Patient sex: M
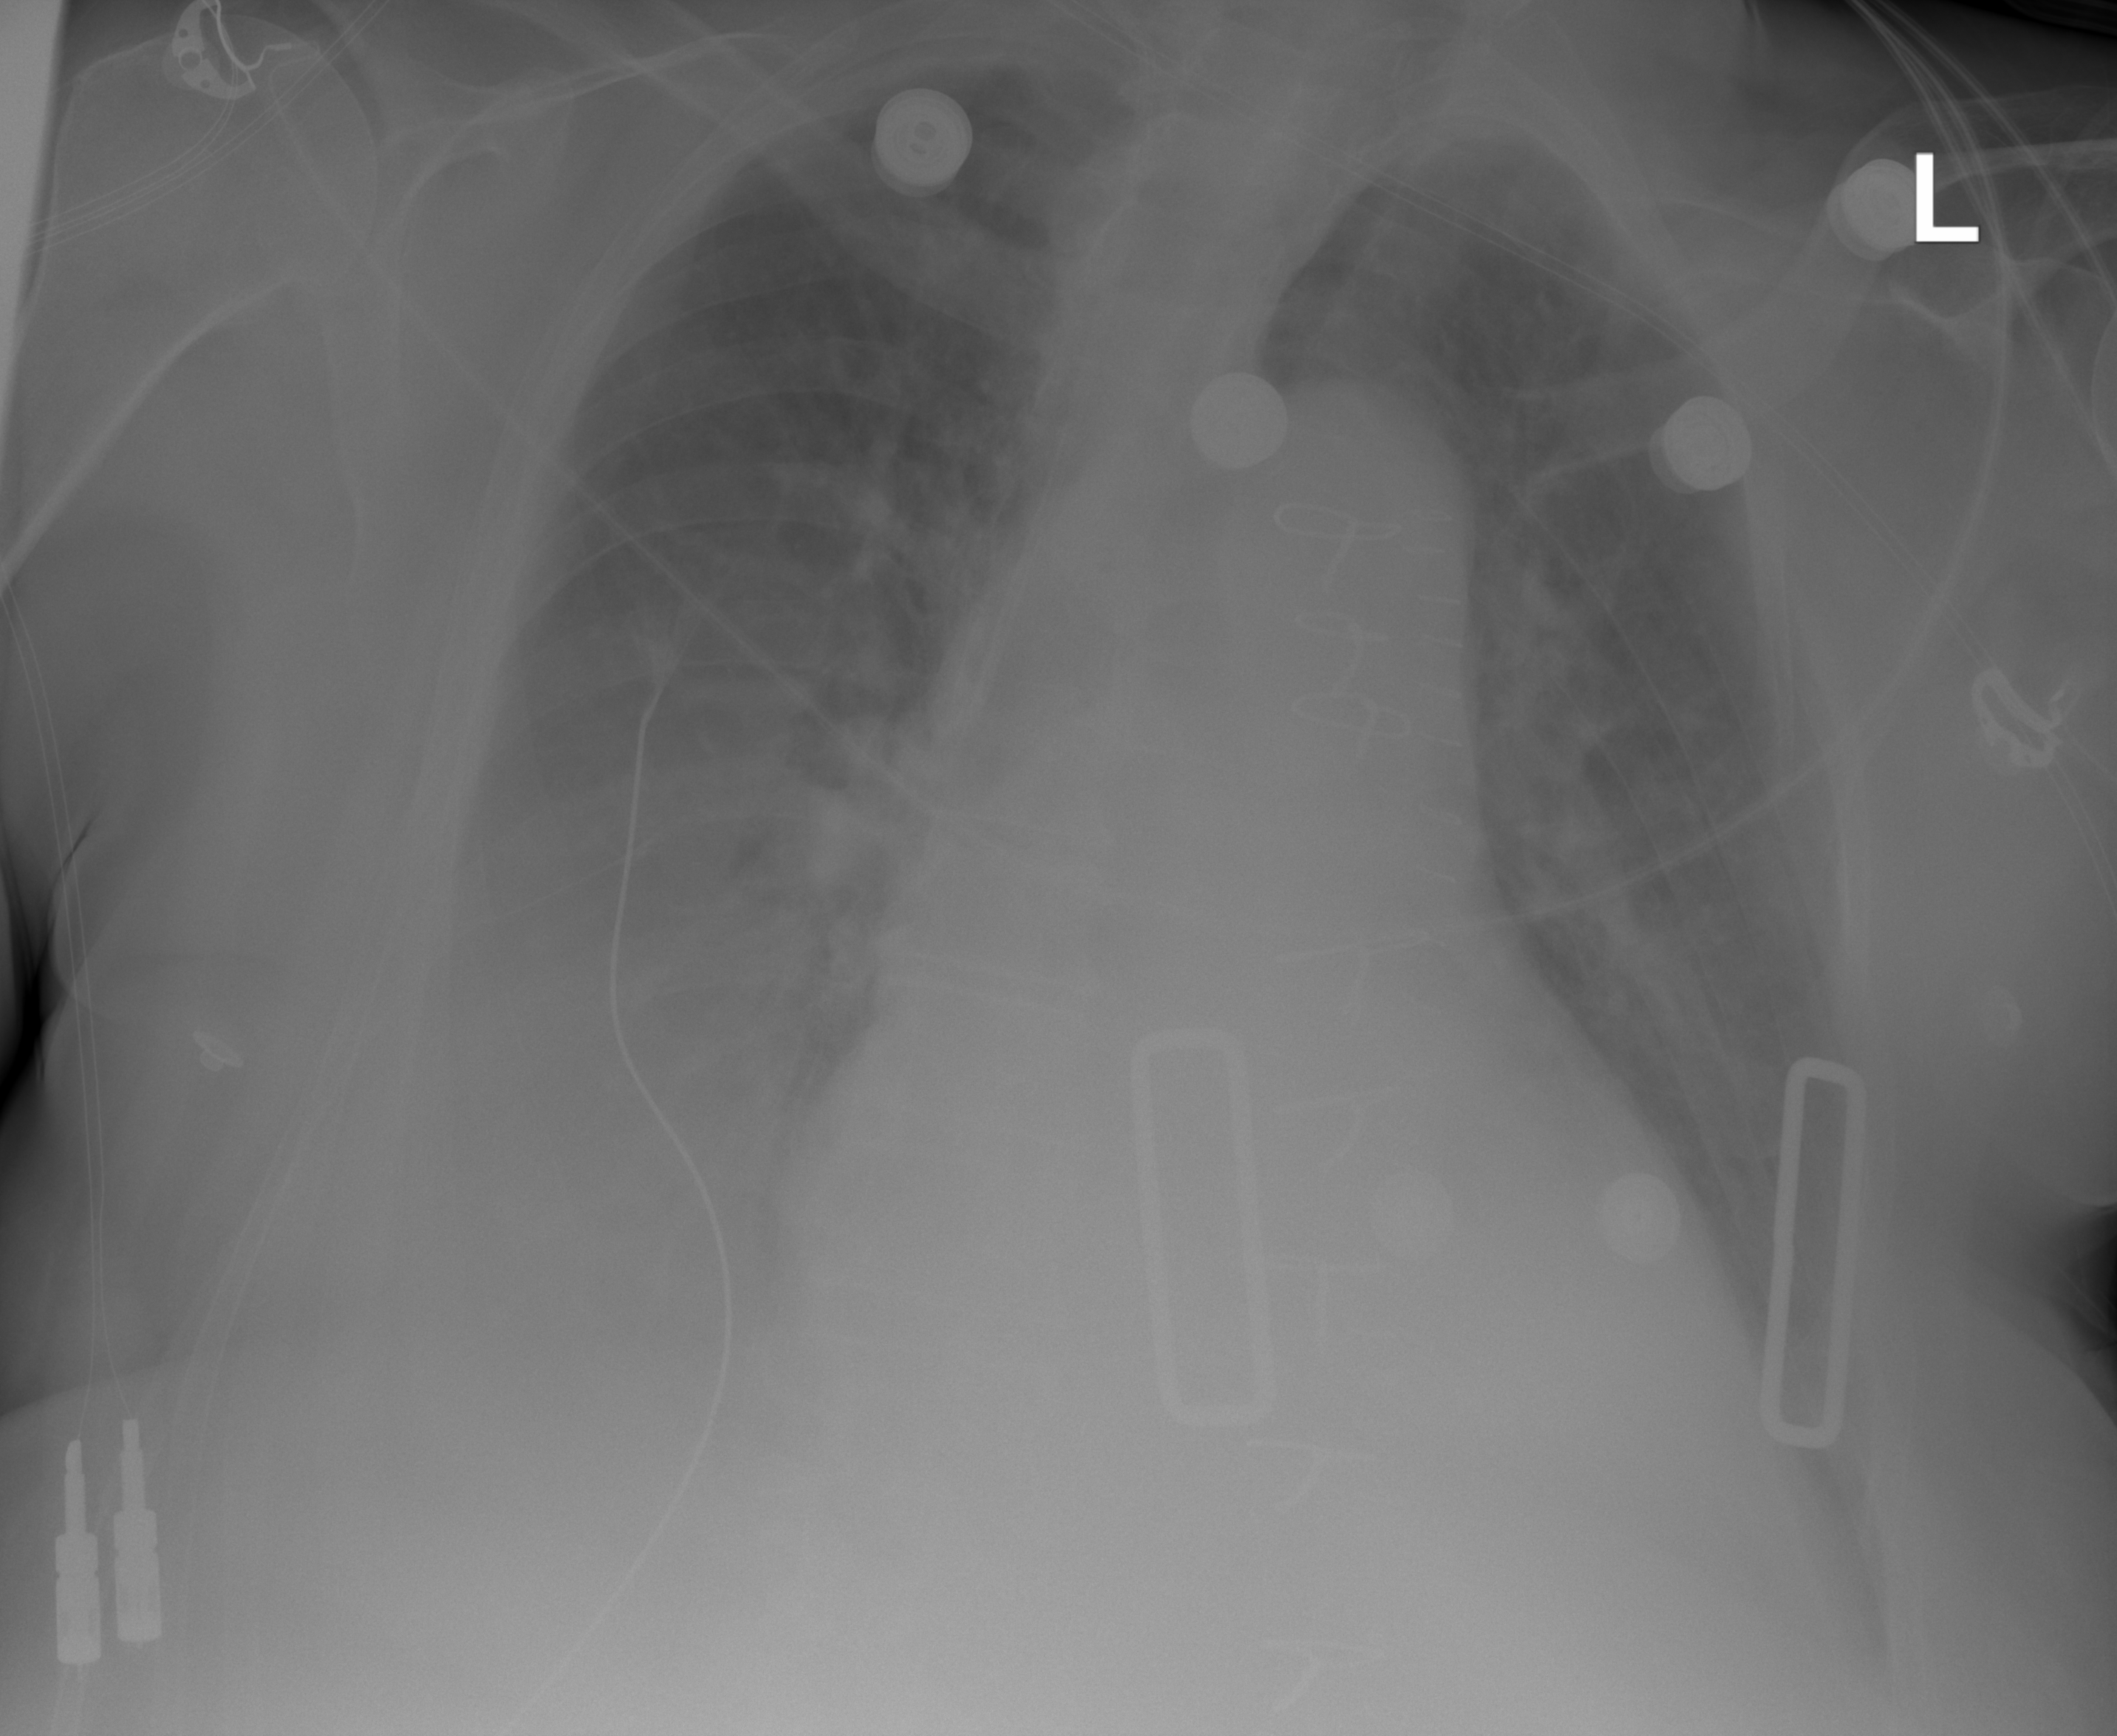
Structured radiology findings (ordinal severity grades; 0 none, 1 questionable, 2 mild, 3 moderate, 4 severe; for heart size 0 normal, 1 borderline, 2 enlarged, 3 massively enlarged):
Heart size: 2
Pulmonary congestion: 2
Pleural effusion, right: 3
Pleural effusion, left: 2
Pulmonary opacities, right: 1
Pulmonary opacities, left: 1
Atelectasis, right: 2
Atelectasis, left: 2